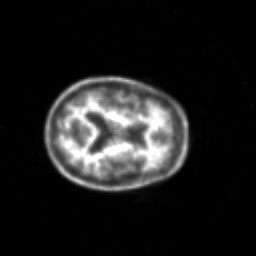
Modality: PET
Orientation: axial
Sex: female
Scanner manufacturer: siemens